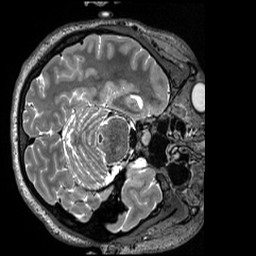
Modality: T2w
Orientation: axial
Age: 36
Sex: female
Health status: ill
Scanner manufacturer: siemens
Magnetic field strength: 3 T
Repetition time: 3.2 s
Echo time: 0.563 s